Interaction volume radius: 10 \u00c5
Interaction volume height: 10 \u00c5
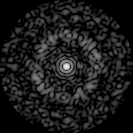
Disorder parameter: 0.8209